Question: I found a user whose hardware forces me to use .NET 4.0 instead of .NET 3.5 (video driver issue). However, most of my users do not have .NET 4.0. What are good ways of structuring my solution(s) so that I can target both. For this question, assume that I have a MyClass.dll project and a MyApp.exe. Both MyClass and MyProject need to be either .NET 3.5 or .NET 4.0.
Do I have make two solutions? Four projects? Configure output in a certain way? Use links? Thanks. I'm guessing something like this might work (but is it best practice)

In this case, I make the output of both MyClass.dll, match the default namespace.
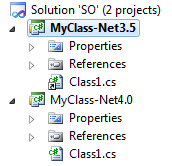
Answer: You can deploy only once and modify App.Config <URL>'s section in device that require .NET 4.0 runtime